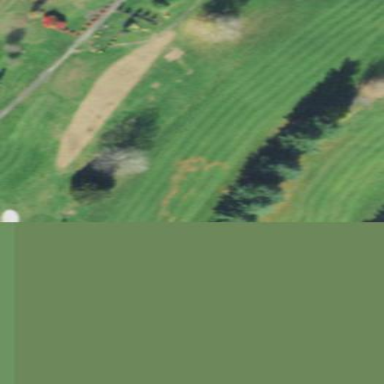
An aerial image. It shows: Scenic golf fairway.